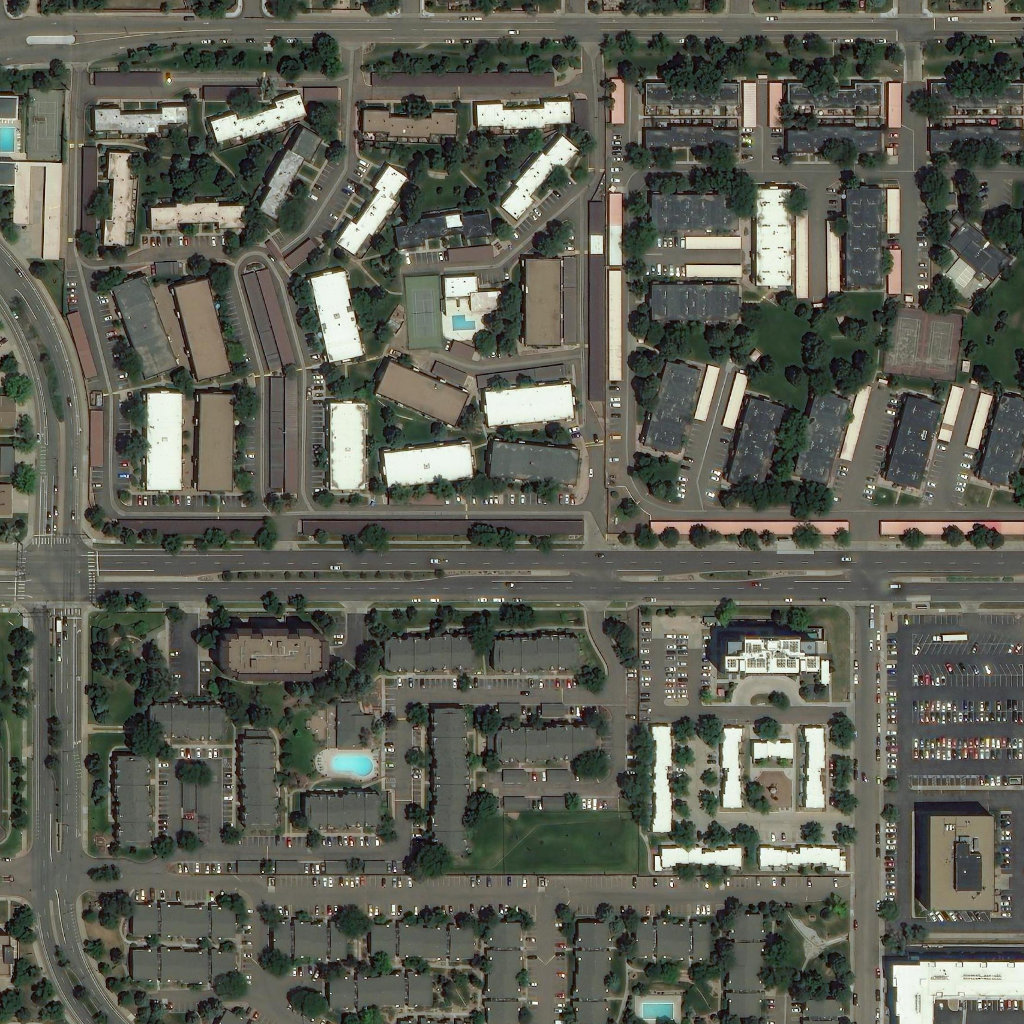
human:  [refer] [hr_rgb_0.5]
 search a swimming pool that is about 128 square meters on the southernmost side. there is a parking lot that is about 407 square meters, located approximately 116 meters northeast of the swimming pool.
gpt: <box>[[62, 97, 65, 99, 0]]</box>